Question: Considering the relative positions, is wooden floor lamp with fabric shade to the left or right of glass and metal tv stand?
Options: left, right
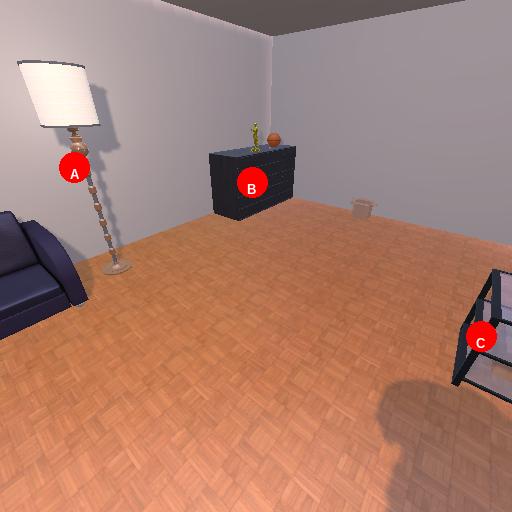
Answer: left